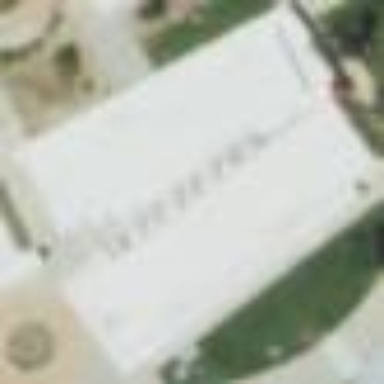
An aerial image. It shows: School building.